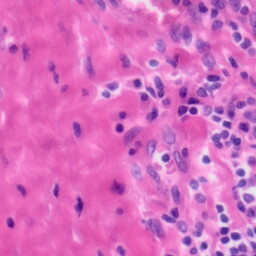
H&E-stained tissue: Tonsil